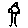
Label: tree